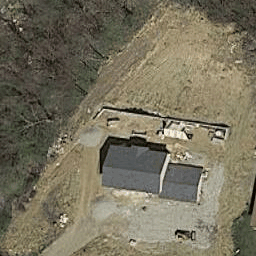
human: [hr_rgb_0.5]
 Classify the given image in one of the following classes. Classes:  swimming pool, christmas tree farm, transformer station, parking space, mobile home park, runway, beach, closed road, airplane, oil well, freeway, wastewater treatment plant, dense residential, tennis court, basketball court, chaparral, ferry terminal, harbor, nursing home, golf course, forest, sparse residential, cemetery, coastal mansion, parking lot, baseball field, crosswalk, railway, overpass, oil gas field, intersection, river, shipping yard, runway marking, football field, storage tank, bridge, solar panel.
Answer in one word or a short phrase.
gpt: sparse residential